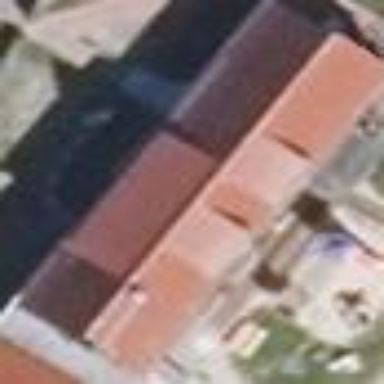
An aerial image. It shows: Building with gabled roof oriented along its length.